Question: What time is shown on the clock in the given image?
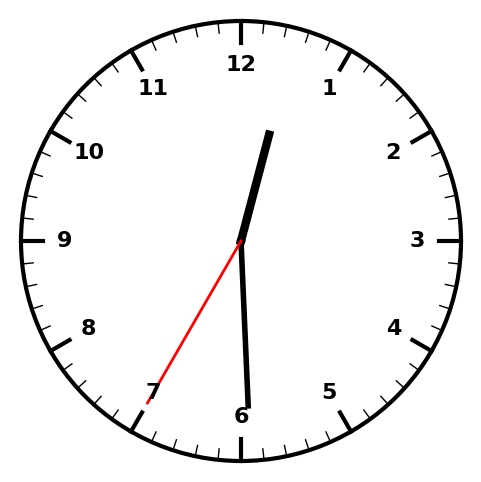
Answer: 12:29:35